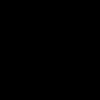
Label: space